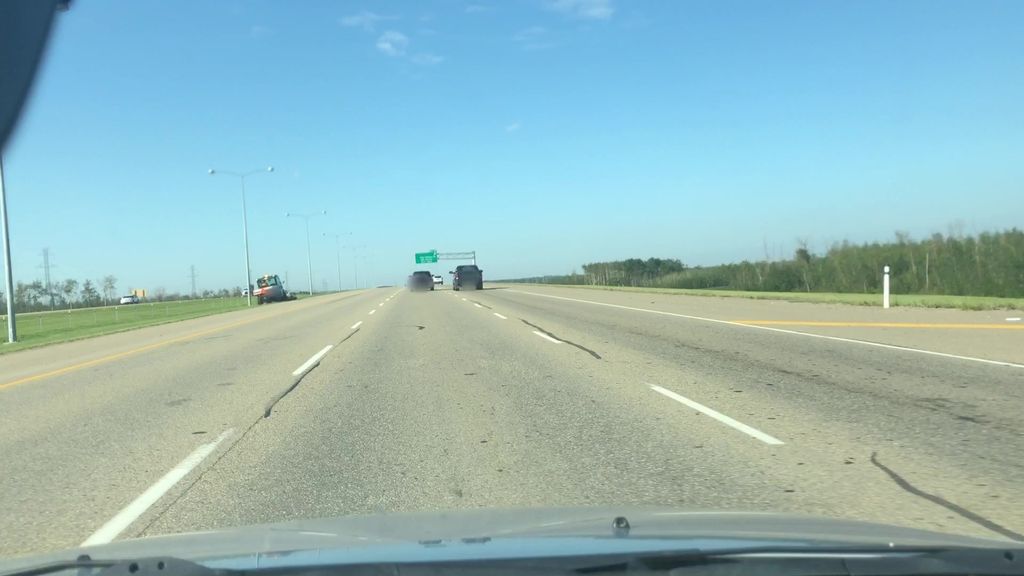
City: edmonton